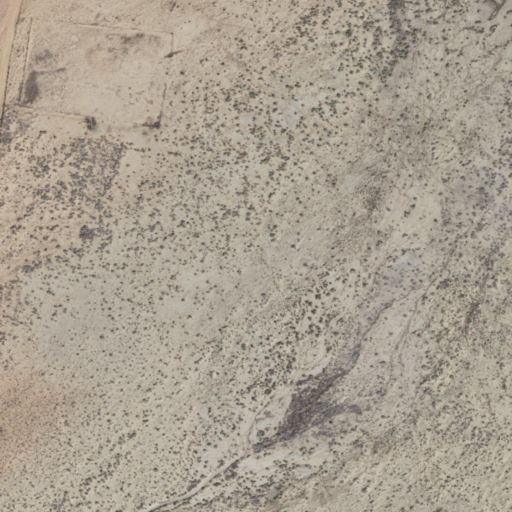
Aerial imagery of valley in Arizona named Cottonwood Wash containing shrub and grassland